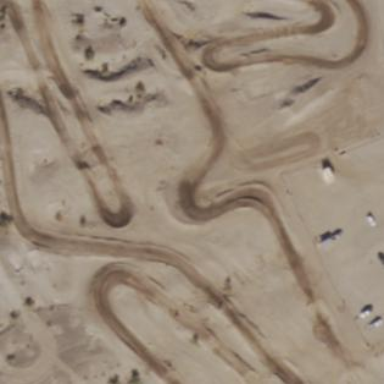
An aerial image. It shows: Motocross raceway for off-road sports.